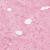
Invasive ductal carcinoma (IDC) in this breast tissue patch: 0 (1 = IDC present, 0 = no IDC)